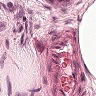
Metastatic tissue present: no